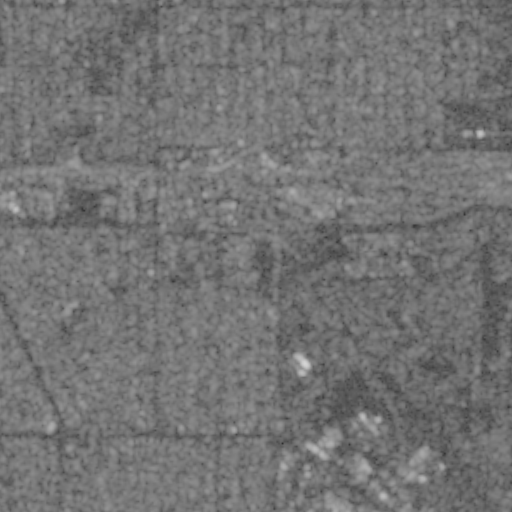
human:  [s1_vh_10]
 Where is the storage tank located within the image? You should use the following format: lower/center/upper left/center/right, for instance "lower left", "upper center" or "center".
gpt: The storage tank is located in the upper center of the image.
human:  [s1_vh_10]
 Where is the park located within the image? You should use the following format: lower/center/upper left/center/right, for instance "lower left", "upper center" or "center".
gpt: There is no park in the image.

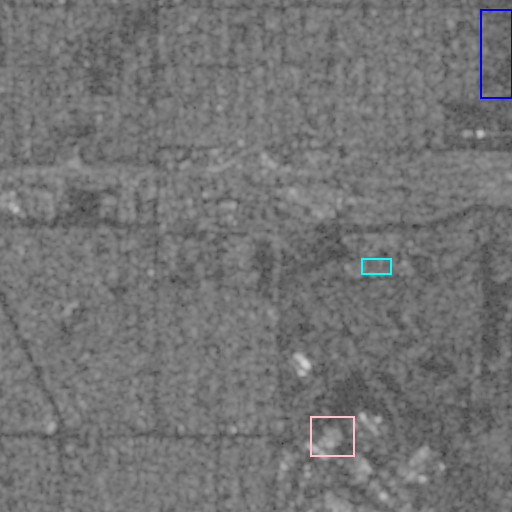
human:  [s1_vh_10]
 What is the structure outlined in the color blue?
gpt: The structure outlined in blue is a park.
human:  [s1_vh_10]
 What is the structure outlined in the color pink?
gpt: The structure outlined in pink is a parking lot.
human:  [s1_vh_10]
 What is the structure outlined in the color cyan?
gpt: The structure outlined in cyan is a building.
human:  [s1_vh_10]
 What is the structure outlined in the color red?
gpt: There is no red outline.